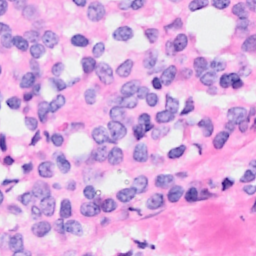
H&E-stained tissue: Breast